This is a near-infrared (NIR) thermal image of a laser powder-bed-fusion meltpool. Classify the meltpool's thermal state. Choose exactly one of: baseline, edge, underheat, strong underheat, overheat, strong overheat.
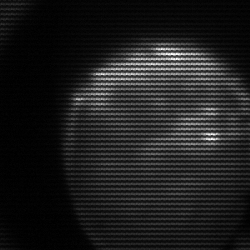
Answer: edge